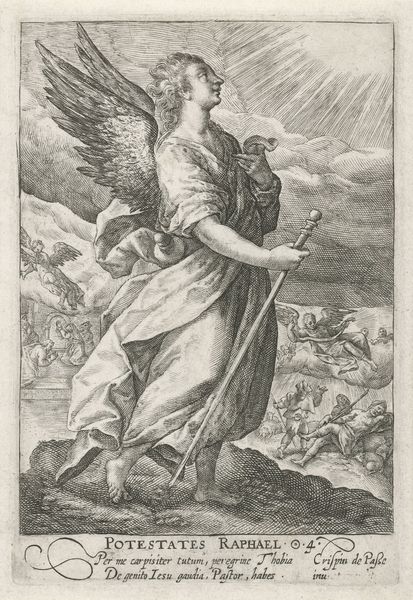
Titel: Aartsengel Rafaël
Künstler: Crispijn van de (I) Passe
Standort: Amsterdam
Institution: Rijksmuseum
Schlagwörter: flügel, gott, weiß, wolken, frau, grau, licht, schwarz, dame, wolke, hochformat, falten, gesicht, stehen, bild, sonne, gewand, locken, engel, putto, schrift, papier, stab, fels, grafik, graphik, rast, stufe, barfuß, druck, druckgraphik, druckgrafik, schraffur, radierung, stich, schwert, text, putten, kupferstich, erzengel, putti, rafael, latein, raffael, kreuzschraffur, raphael, plattenrand